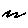
Label: zigzag